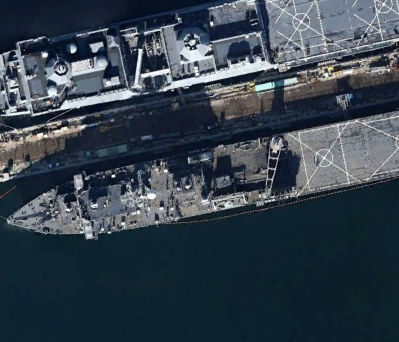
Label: combat